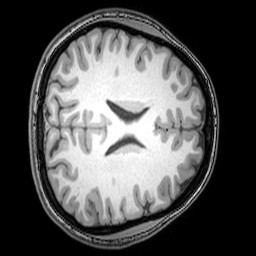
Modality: T1w
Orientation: axial
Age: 22
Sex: female
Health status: healthy
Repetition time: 0.081 s
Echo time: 0.037 s